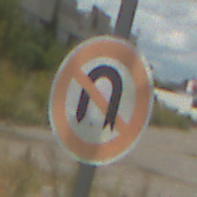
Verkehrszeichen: VerbotWenden
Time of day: Midday
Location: Outdoor (Suburban)
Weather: PartlyCloudy
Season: Summer
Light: Natural